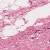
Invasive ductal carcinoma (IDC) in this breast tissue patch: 0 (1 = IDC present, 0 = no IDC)